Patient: sex M, age 49
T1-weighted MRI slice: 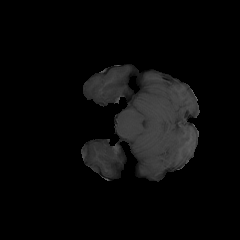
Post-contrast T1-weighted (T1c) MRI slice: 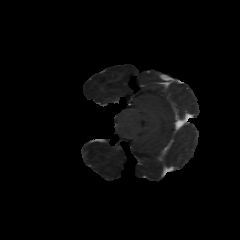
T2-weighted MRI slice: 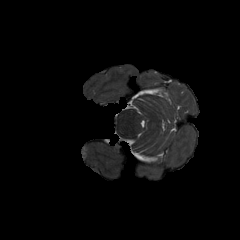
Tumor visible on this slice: no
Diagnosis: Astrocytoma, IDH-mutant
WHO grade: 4